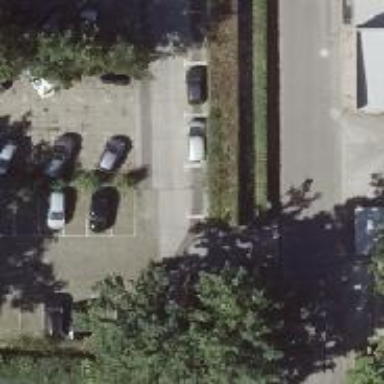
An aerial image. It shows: Concrete parking aisle designated as service road.